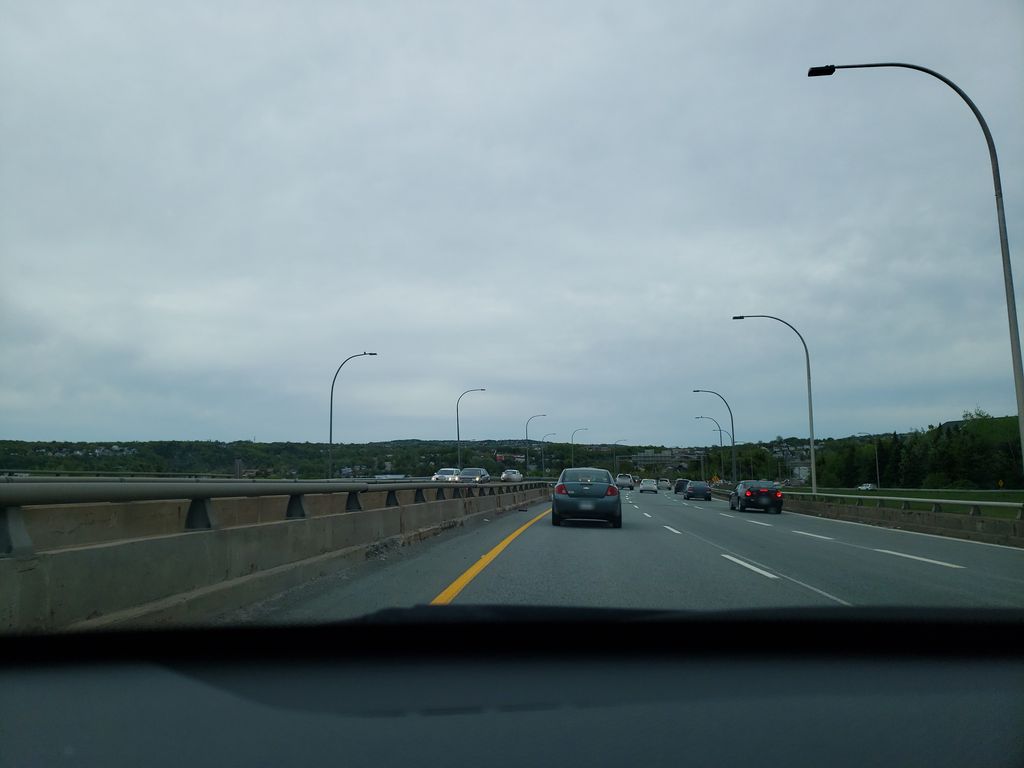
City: halifax